Question: Which file is a PDF?
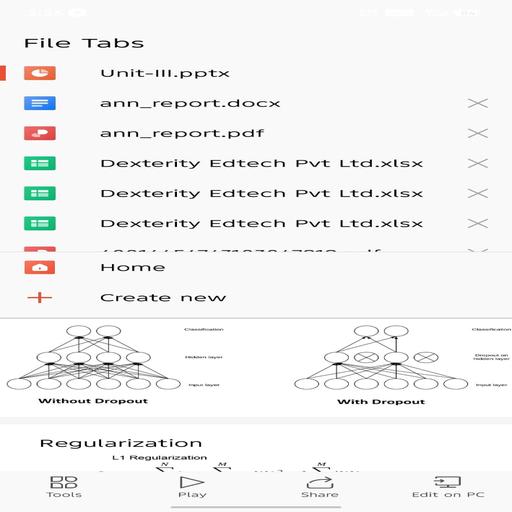
Answer: ann_report.pdf